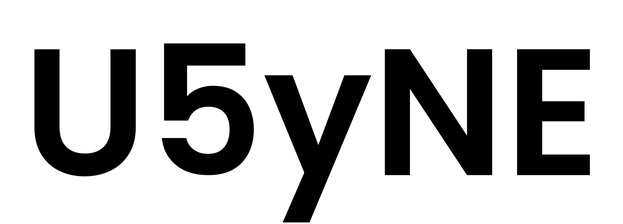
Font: Poppins-SemiBold